Question: I have some code that worked fine before I upgraded to Python 3.3 and
<URL> Pygame for 3.3.
Now, when I run it, I get ugly white squares around the rendered fonts.

Yick. Anyone else getting this problem, or perhaps have any solutions to rectify it?
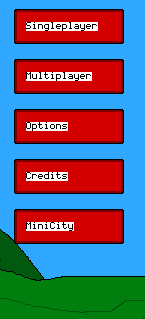
Answer: I have two suggestions. First, try '(255, 255, 255, 0)' for the fourth argument in the 'font.render' command. Second, if that doesn't work, put the color that is behind the text for the fourth argument. The first probably won't work, but the second definitely will.
# Edit
Actual solution: just set the text surface objects' colorkey to '(255, 255, 255)'. Simple.